Question: As example I have next arrays:
'''
[100,192]
[235,280]
[129,267]
'''
As intersect arrays we get:
'''
[129,192]
[235,267]
'''
Simple exercise for people but problem for creating algorithm that find second multidim array...
Any language, any ideas..
If somebody do not understand me:

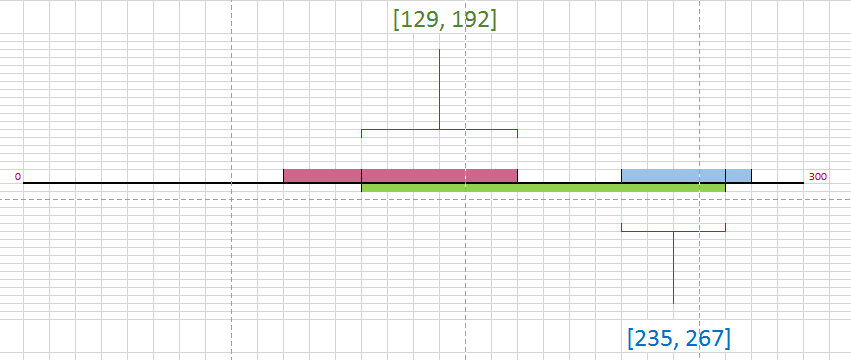
Answer: This is python implementation of intersection algorithm. Its computcomputational complexity O(n^2).
'''
a = [[100,192],[235,280],[129,267]]
def get_intersections(diapasons):
intersections = []
for d in diapasons:
for check in diapasons:
if d == check:
continue
if d[0] >= check[0] and d[0] <= check[1]:
right = d[1]
if check[1] < d[1]:
right = check[1]
intersections.append([d[0], right])
return intersections
print get_intersections(a)
'''